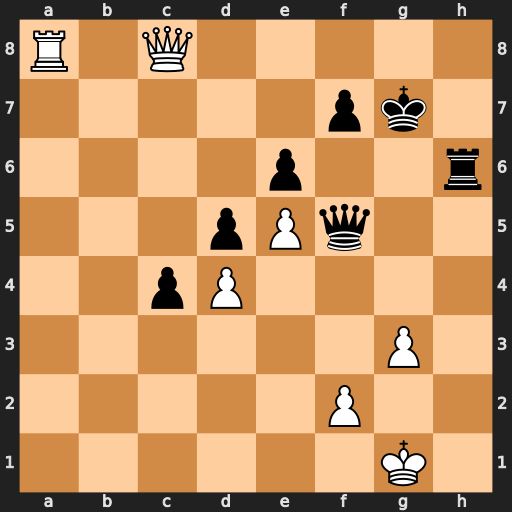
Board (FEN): R1Q5/5pk1/4p2r/3pPq2/2pP4/6P1/5P2/6K1
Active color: w
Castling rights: -
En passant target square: -
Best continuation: Qg8#